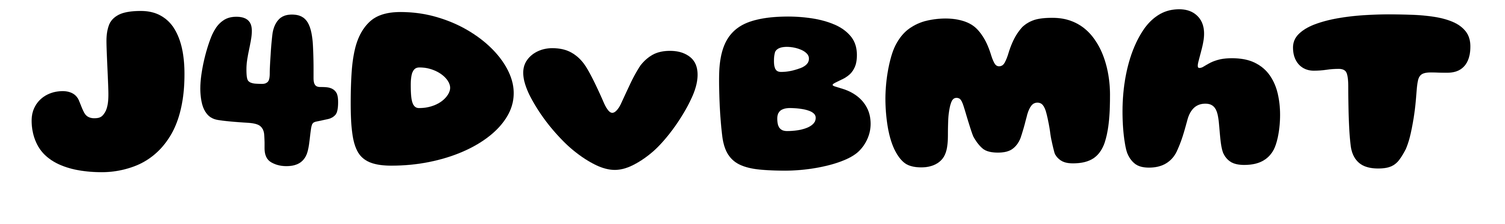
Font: Gluten_ExtraBold